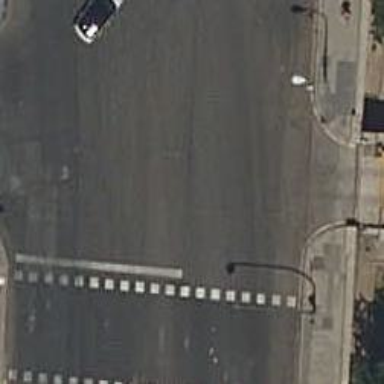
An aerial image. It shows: Road with traffic signals.